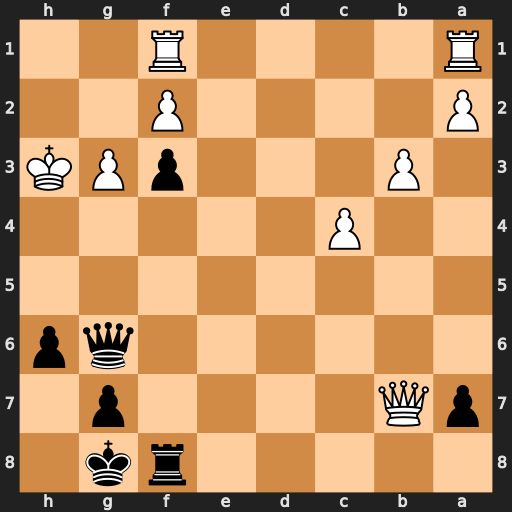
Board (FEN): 5rk1/pQ4p1/6qp/8/2P5/1P3pPK/P4P2/R4R2
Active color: b
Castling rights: -
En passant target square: -
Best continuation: Qh5#